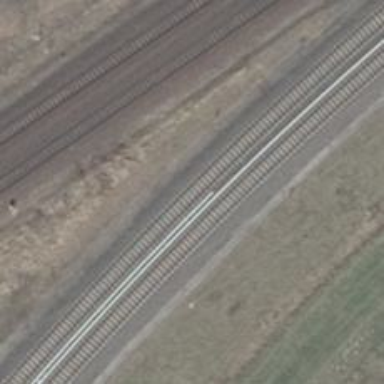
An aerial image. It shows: Railway signal.